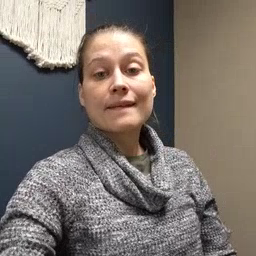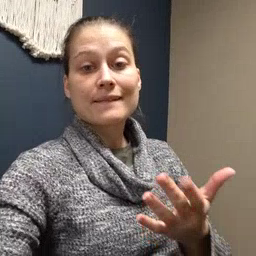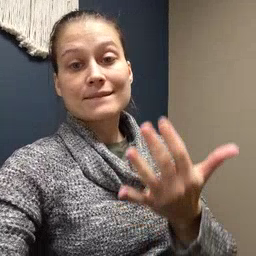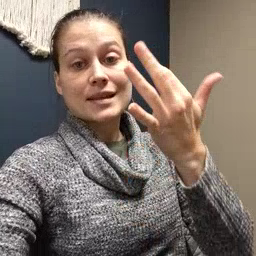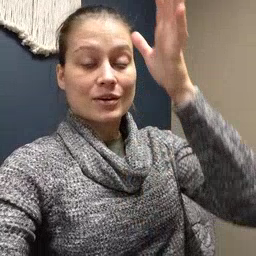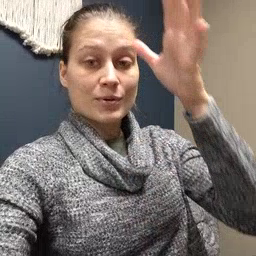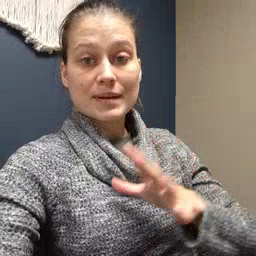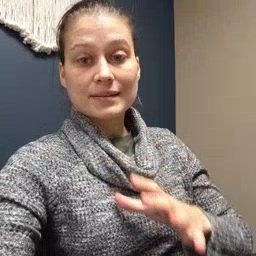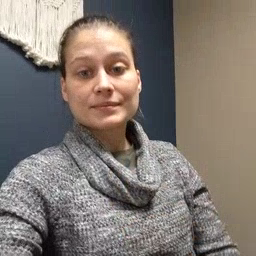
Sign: fireman